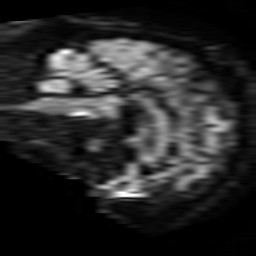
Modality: TRACE
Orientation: sagittal
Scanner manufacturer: philips
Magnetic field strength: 3 T
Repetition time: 4.034 s
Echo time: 0.05928 s